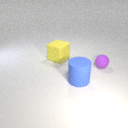
large yellow rubber cube to the left of small purple rubber sphere